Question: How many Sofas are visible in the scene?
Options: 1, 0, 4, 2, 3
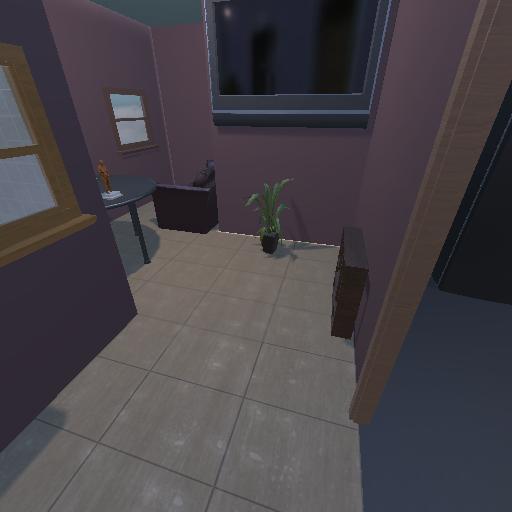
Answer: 1